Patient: sex F, age 56
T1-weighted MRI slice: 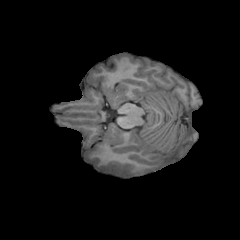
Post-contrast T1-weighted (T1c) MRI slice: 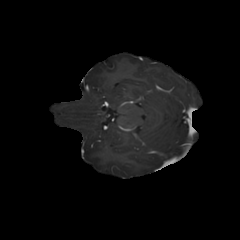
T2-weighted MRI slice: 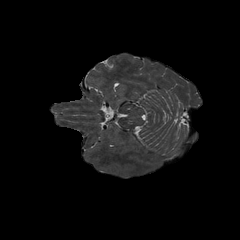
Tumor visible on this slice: no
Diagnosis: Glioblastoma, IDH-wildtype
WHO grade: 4